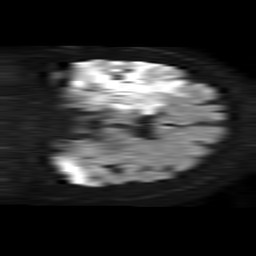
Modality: TRACE
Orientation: coronal
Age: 82
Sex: female
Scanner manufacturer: philips
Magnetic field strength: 1.5 T
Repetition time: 4.6 s
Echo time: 0.08631 s